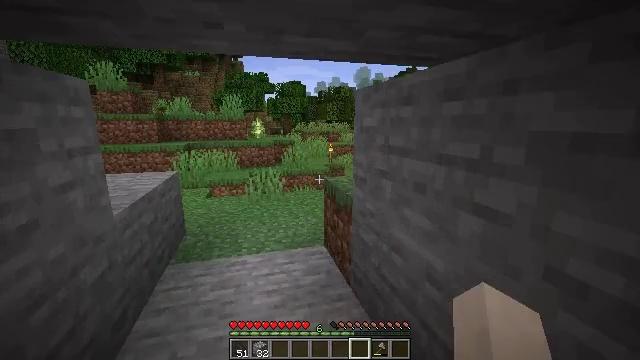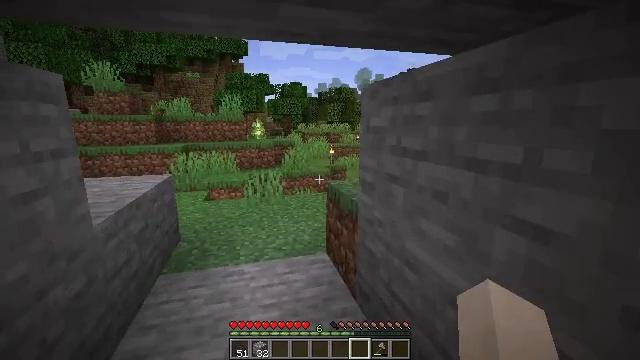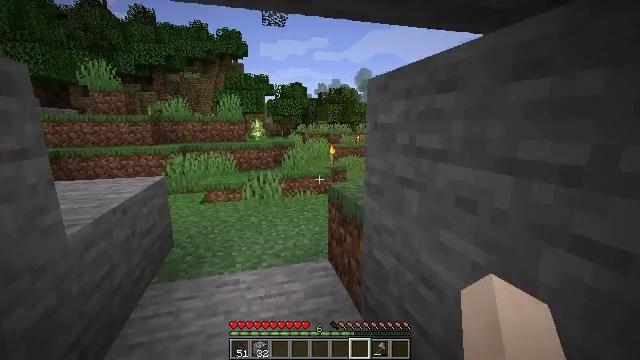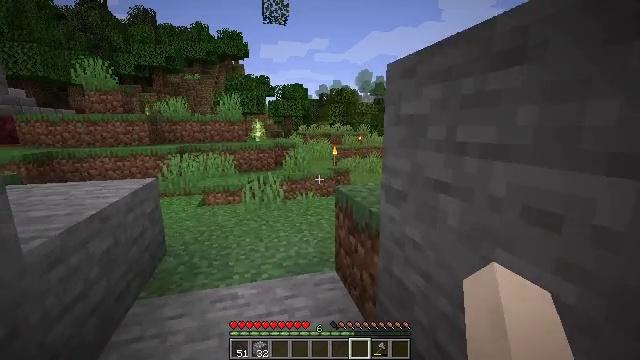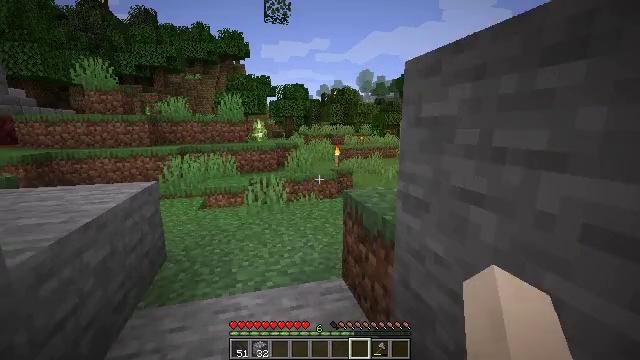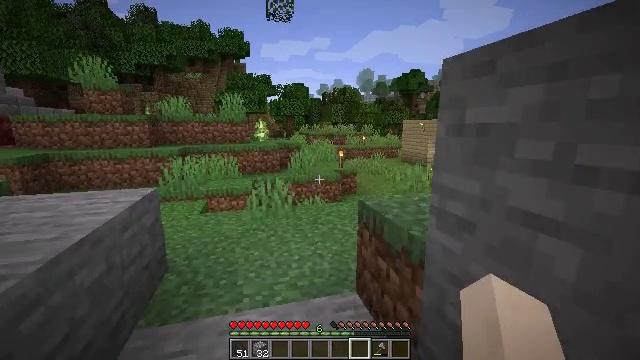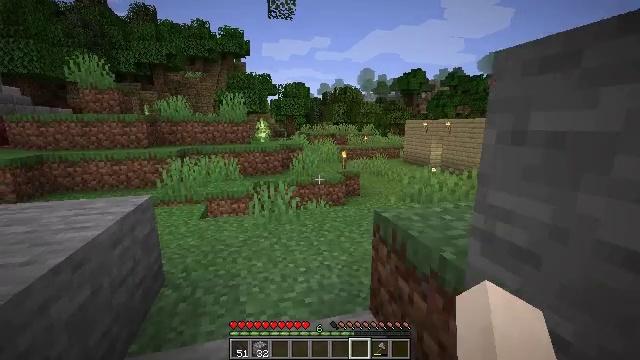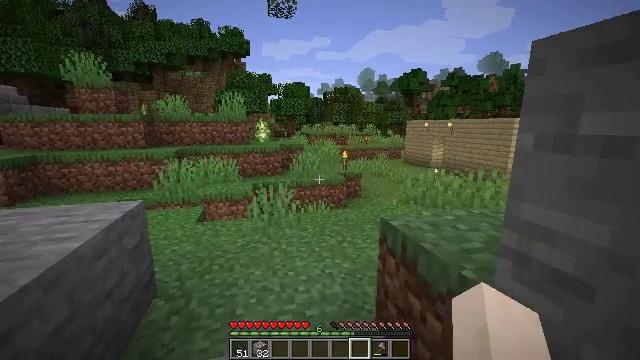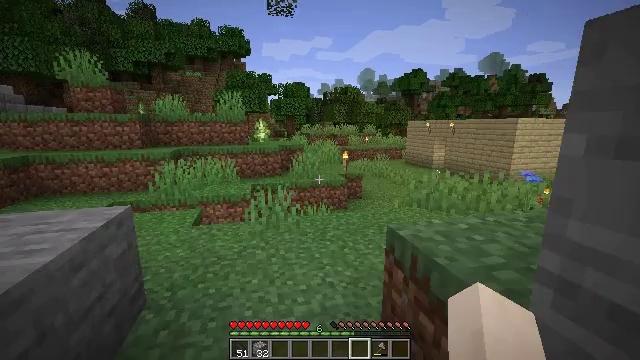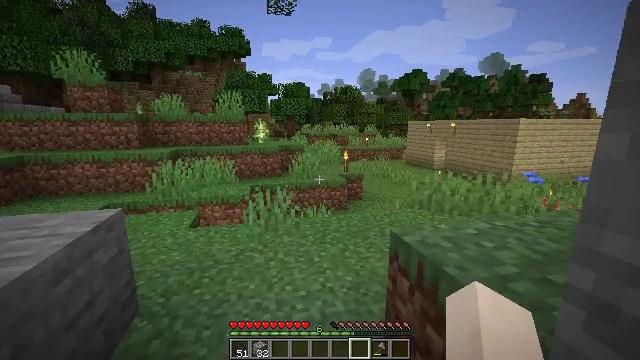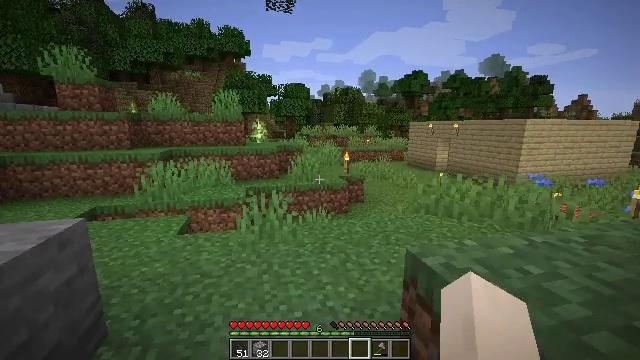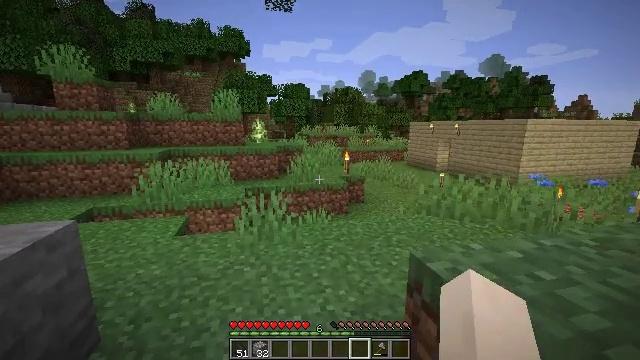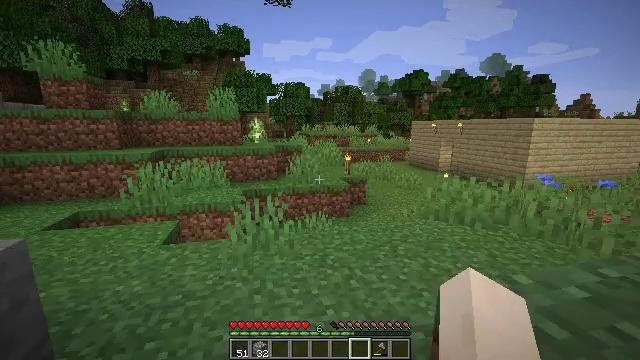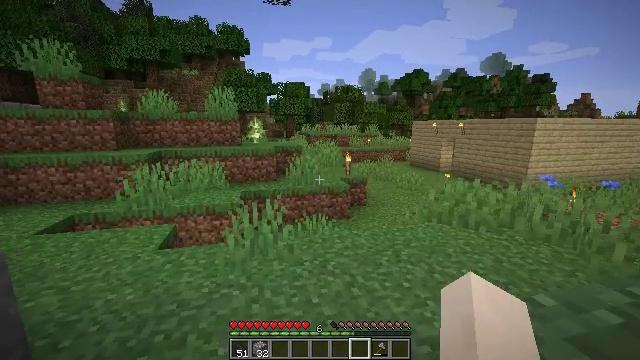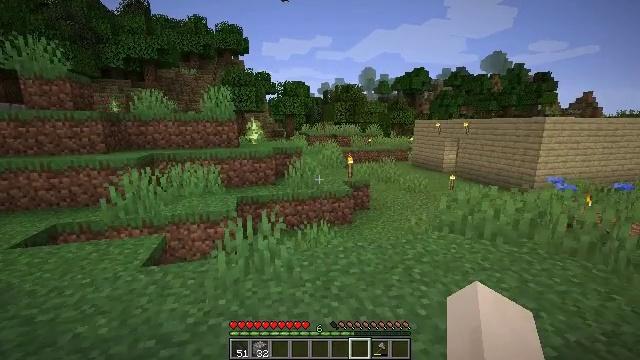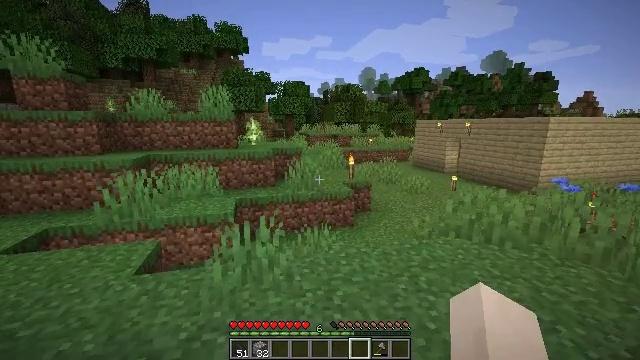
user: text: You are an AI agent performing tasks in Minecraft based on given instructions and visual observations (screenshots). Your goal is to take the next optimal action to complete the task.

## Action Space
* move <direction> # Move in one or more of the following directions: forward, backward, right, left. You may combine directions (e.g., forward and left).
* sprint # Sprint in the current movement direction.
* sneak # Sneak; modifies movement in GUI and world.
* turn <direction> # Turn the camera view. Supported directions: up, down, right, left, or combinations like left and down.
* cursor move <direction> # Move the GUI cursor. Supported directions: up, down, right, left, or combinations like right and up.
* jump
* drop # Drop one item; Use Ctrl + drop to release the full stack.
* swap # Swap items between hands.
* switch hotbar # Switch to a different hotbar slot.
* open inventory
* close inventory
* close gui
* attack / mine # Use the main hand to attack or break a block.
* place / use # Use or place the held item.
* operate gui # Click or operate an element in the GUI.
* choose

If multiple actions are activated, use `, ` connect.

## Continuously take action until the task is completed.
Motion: motion action
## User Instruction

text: Put oak planks in the crafting grid to get an oak pressure plate.
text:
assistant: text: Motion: move forward
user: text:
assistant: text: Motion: move forward
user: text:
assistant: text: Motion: move forward and move left
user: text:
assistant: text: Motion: move forward and move left
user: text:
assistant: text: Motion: move forward and move left
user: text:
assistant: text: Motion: move forward
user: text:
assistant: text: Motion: move forward
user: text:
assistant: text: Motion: move forward
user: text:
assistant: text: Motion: move forward
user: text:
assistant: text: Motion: move forward
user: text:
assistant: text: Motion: move forward
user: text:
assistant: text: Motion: move forward
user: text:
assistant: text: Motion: move forward
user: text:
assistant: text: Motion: move forward
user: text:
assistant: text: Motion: move forward
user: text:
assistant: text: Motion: move forward
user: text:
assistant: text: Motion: move forward
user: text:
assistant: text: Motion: move forward
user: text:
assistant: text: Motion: move forward, turn right
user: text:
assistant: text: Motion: move forward, turn right
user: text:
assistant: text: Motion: move forward, turn right
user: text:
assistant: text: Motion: move forward
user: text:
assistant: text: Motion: move forward
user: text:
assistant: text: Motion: move forward
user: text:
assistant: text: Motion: move forward
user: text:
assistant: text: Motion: move forward
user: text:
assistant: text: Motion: move forward
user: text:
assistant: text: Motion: move forward
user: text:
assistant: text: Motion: move forward
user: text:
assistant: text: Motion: move forward